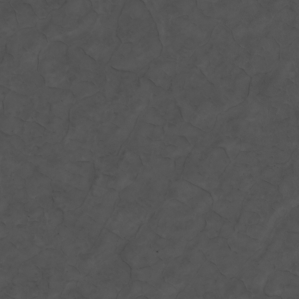
Label: non_frost